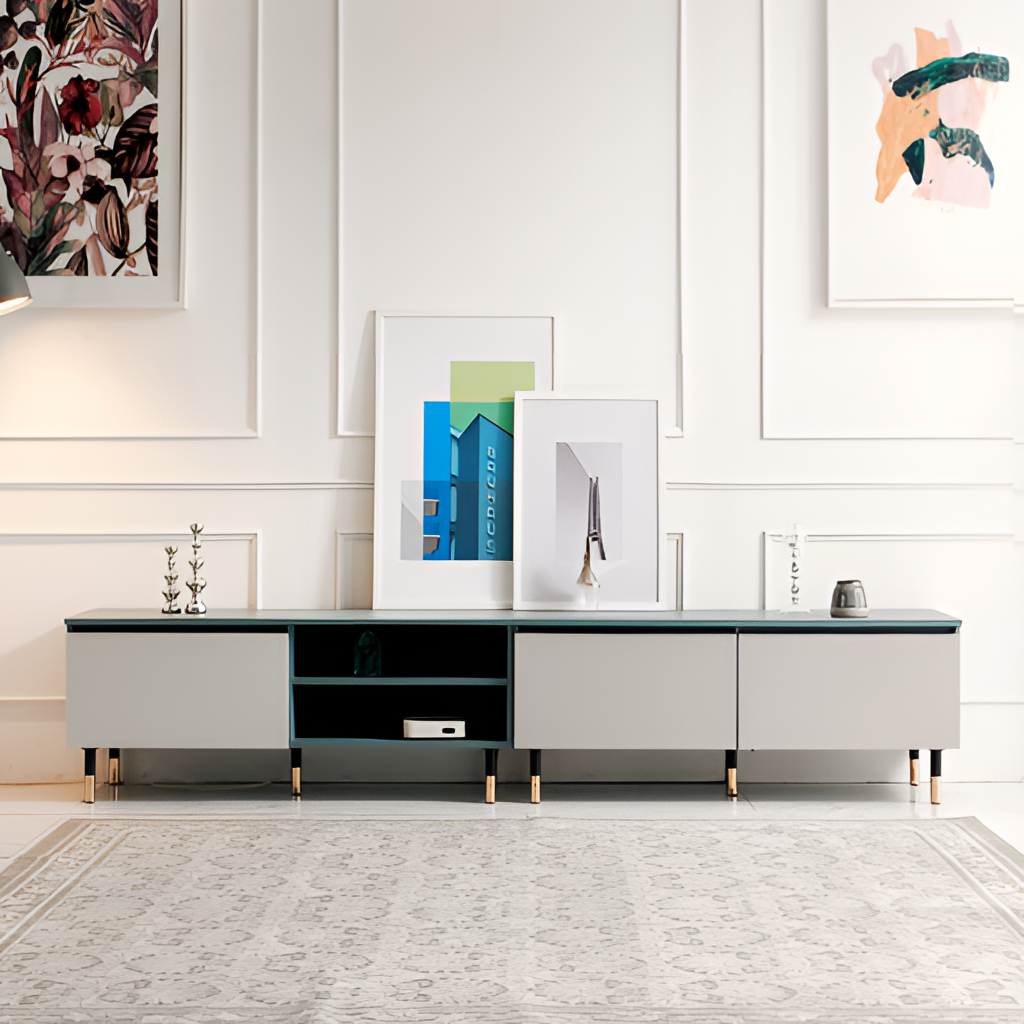
living room, gray wood media console, wool flooring, with floral pattern, wood wallpaper, with panel pattern, contemporary